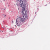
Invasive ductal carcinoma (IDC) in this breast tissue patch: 0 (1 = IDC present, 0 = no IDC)